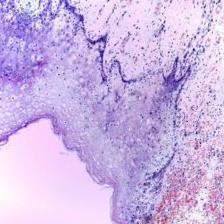
Diagnosis: Normal